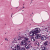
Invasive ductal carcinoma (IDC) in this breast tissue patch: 0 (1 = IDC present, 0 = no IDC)